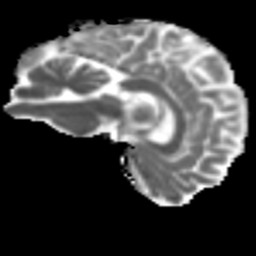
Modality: MD
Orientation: sagittal
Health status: ill
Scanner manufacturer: siemens
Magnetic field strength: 3 T
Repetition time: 6.8 s
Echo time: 0.097 s